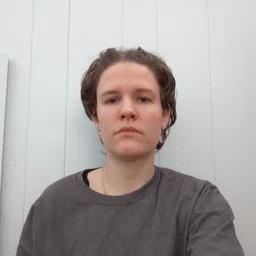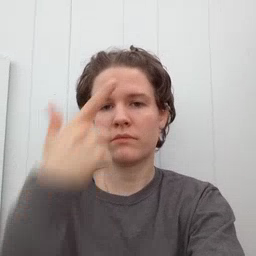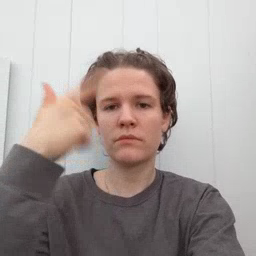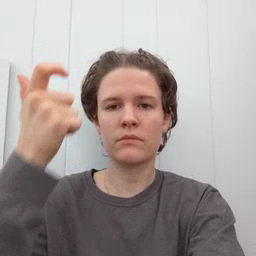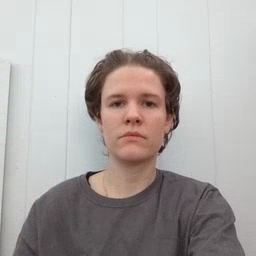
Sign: because